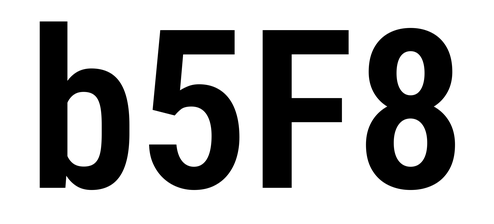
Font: Roboto_Condensed_SemiBold